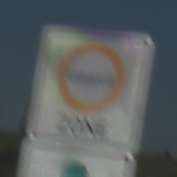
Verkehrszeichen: BeginnUmweltzone
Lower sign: FreistellungVomVerkehrsverbot3
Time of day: MorningAfternoon
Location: Outdoor (Nature)
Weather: Clear
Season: NotSpecified
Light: Natural